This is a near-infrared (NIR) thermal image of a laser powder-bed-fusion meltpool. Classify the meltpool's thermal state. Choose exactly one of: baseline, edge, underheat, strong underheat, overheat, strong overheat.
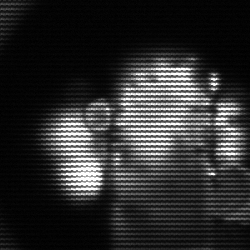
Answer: strong underheat